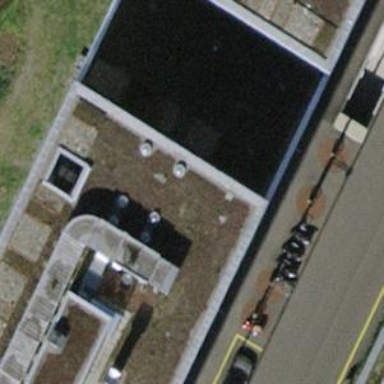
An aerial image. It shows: Flat-roofed residential building with gray roof.